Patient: sex F, age 69
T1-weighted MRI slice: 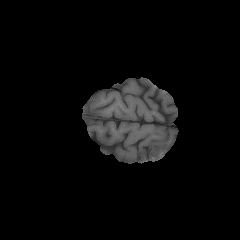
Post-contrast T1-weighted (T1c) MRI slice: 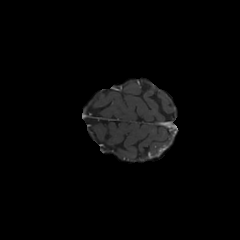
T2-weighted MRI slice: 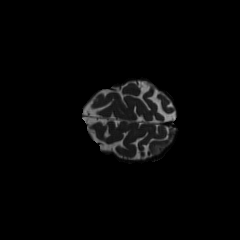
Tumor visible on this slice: yes
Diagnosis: Glioblastoma, IDH-wildtype
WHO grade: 4